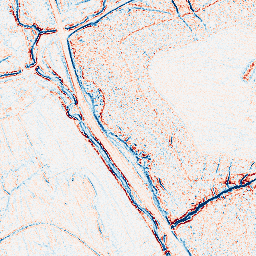
Category: edge_preserving
Decomposition family: bilateral
Decomposition parameters: d: 5
sigma_color: 150
sigma_space: 100
Upsampling method: quadratic
Upsampling parameters: scale: 2
Upsampling scale: 2